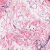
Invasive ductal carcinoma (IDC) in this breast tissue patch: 0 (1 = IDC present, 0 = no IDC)